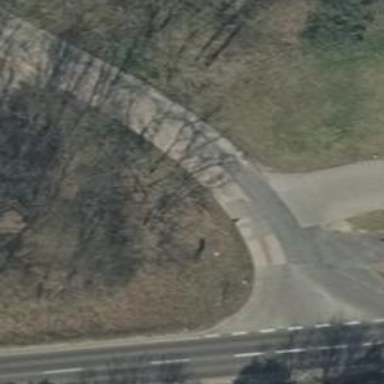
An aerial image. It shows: Unclassified road with concrete surface.